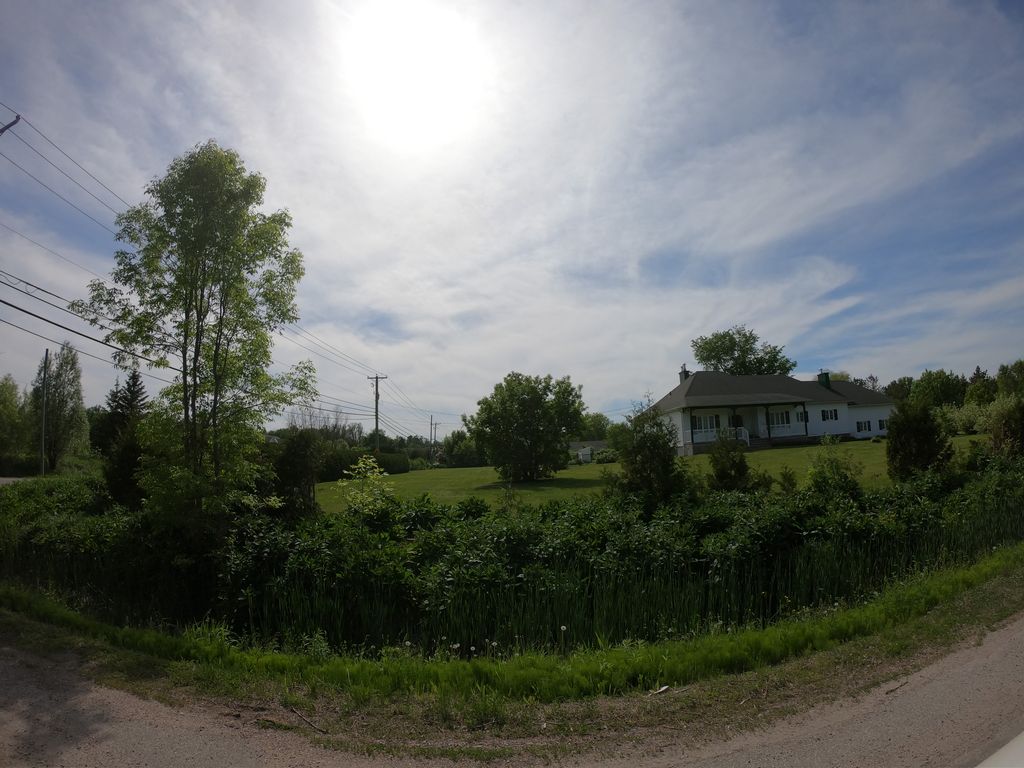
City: ottawa-gatineau